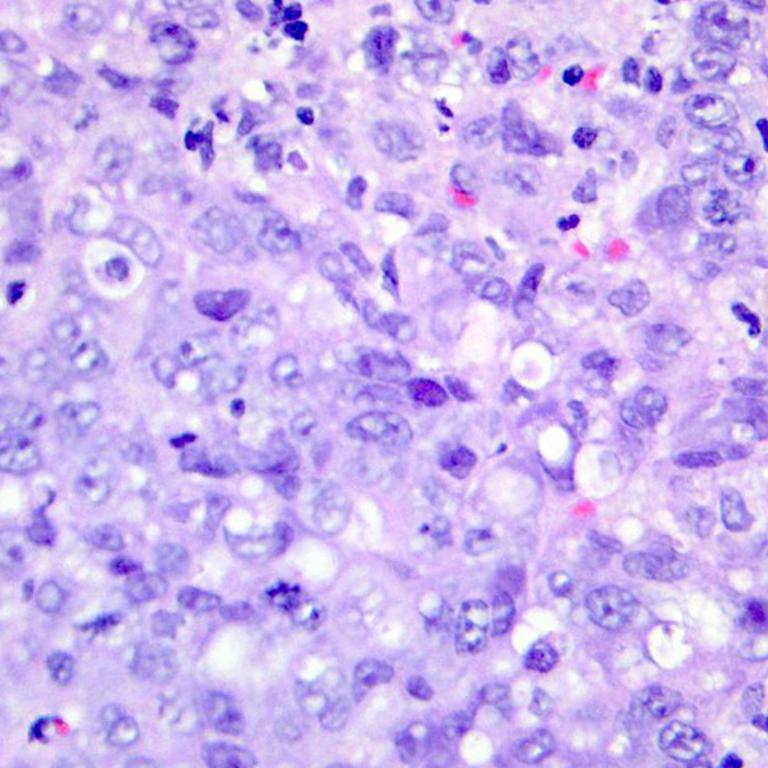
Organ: colon
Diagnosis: adenocarcinomas